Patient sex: M
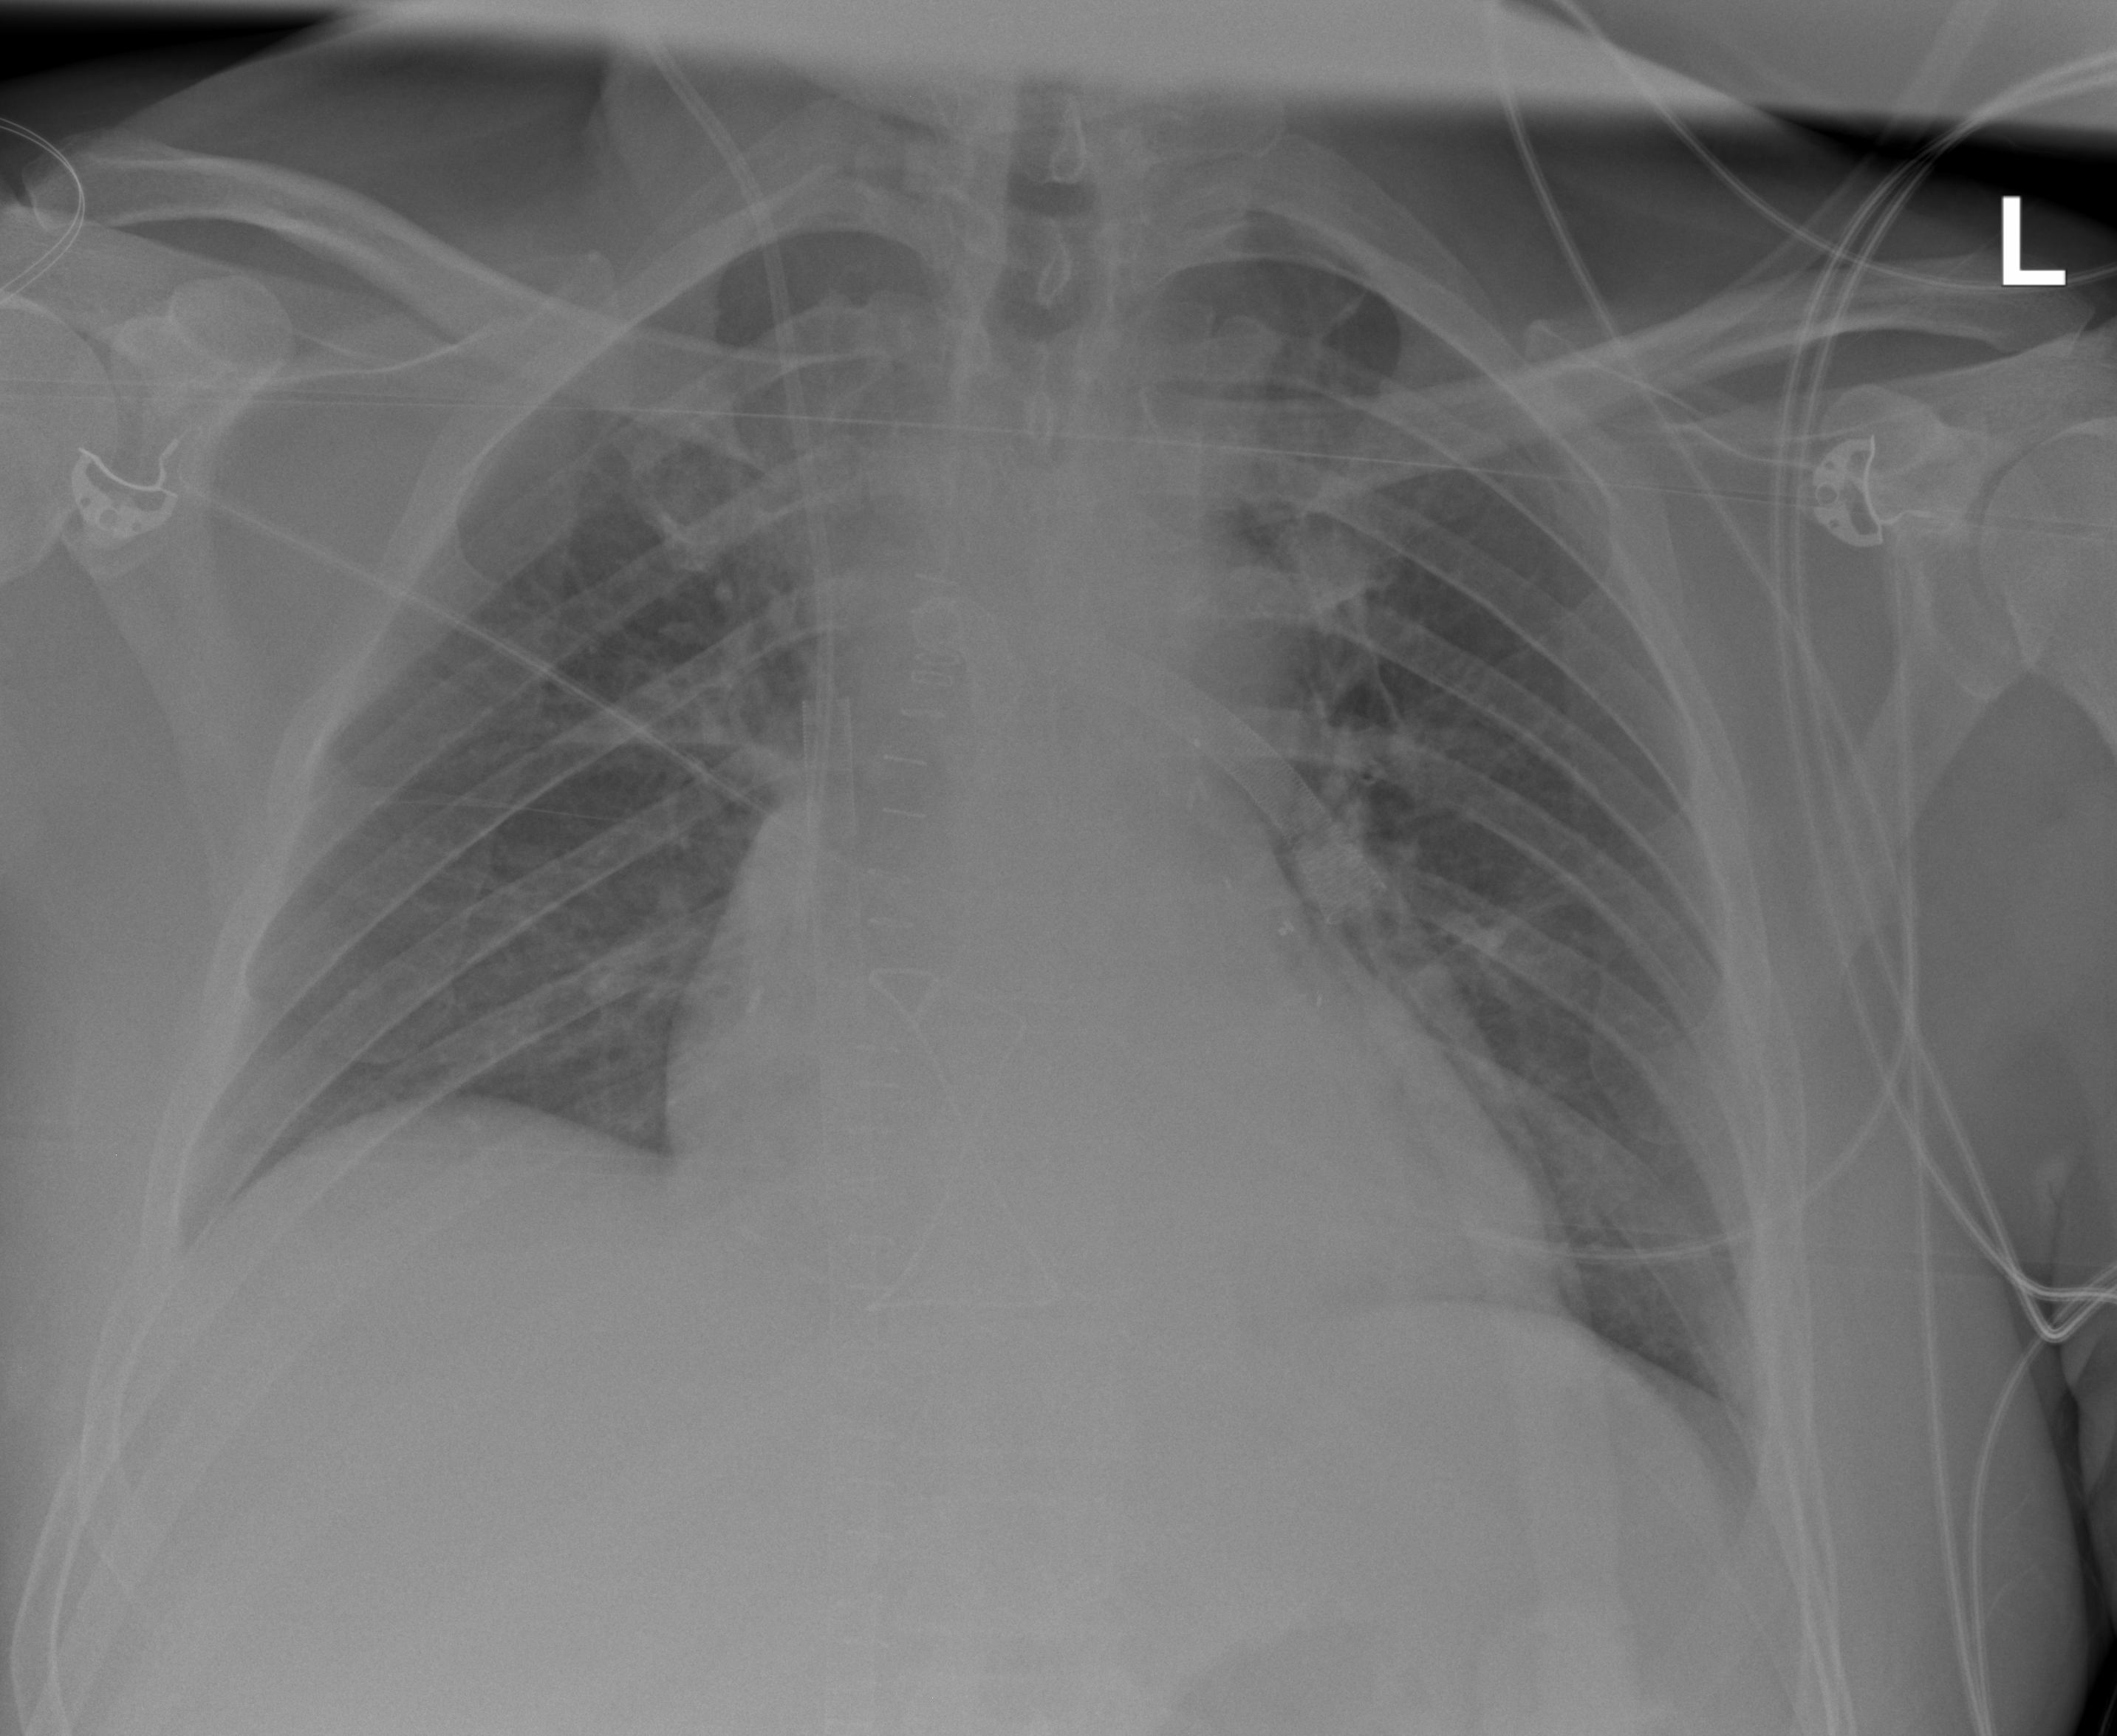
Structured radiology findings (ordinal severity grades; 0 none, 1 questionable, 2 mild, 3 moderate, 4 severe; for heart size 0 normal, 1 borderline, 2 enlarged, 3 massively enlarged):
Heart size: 2
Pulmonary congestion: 1
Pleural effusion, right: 0
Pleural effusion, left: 0
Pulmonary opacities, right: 0
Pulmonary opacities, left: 0
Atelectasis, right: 0
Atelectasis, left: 0